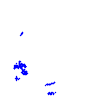
Particle: pion